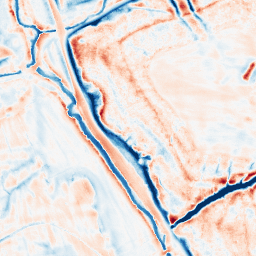
Category: edge_preserving
Decomposition family: bilateral
Decomposition parameters: d: 21
sigma_color: 75
sigma_space: 100
Upsampling method: quintic
Upsampling parameters: scale: 8
Upsampling scale: 8